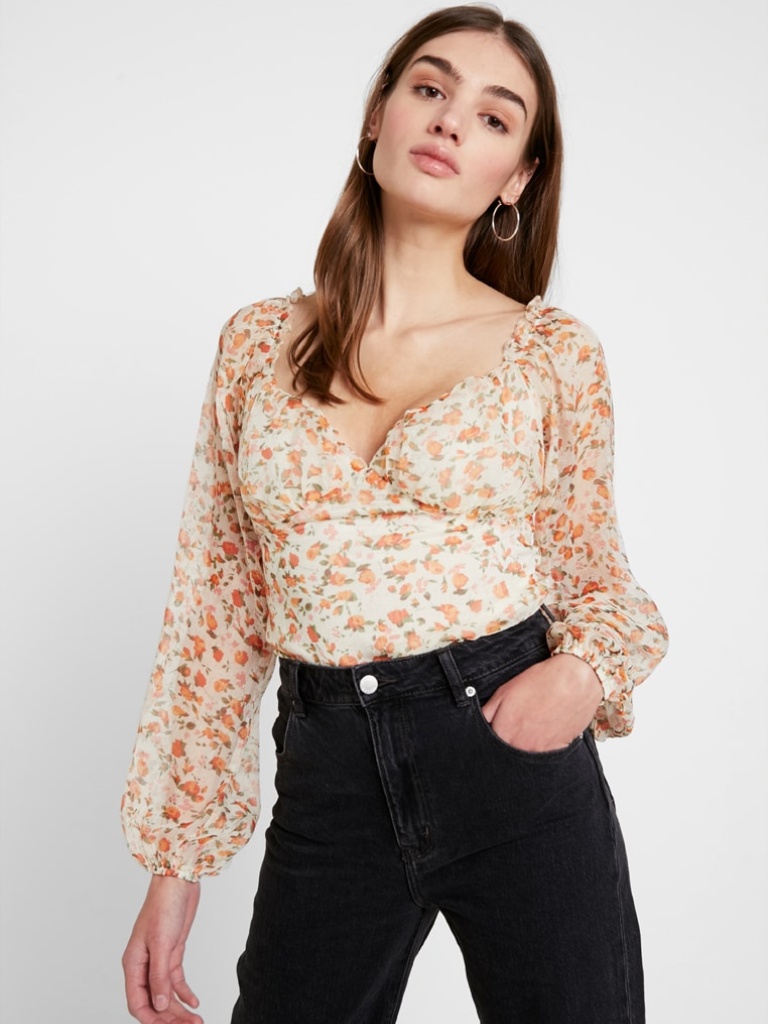
lace relaxed a long-sleeved with the sleeves down hip length Fully Tucked in v-neck bodysuit